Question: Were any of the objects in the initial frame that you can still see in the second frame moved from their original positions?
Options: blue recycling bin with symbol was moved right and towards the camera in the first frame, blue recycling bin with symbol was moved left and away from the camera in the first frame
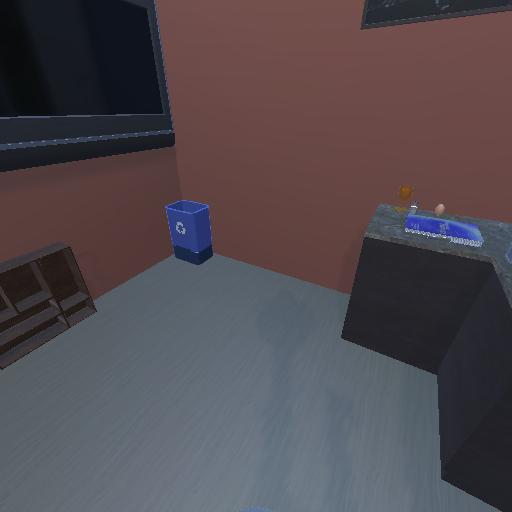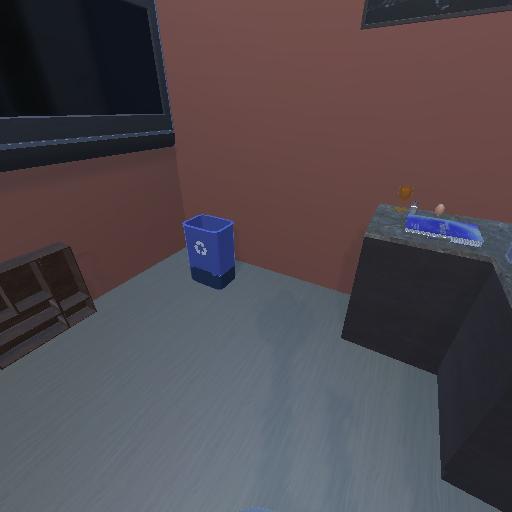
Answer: blue recycling bin with symbol was moved right and towards the camera in the first frame